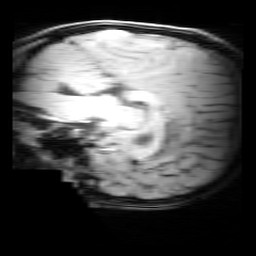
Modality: MP2RAGE
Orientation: sagittal
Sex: female
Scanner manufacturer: siemens
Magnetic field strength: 3 T
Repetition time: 5 s
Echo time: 0.00368 s